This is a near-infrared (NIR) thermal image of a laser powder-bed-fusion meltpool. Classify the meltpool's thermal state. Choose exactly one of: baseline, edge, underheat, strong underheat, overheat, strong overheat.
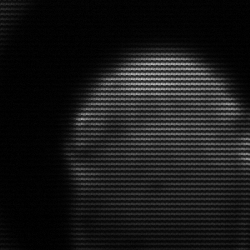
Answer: edge